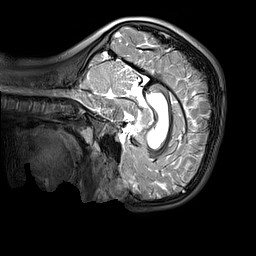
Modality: T2w
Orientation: sagittal
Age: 9
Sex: male
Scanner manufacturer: siemens
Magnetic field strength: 3 T
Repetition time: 3.2 s
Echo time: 0.408 s